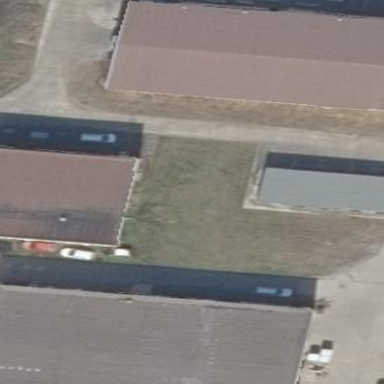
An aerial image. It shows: Industrial building.